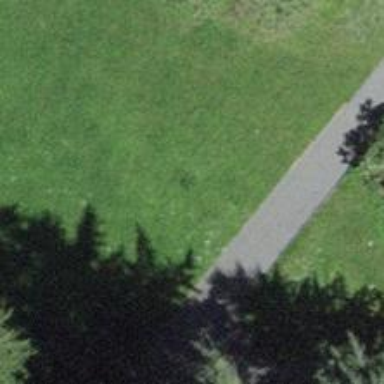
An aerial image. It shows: Well-maintained track road of grade 1.